Question: I want to create a GUI for a python file I wrote, so I downloaded PyQt5 and Qt Designer. When I exported my first try of the Qt Designer project I realized that the not PyQt5 was used but PySide2. What is the reason for this?
Till then everything worked fine, and I wanted to start some specific things like bringing a widget I created into a scrollArea. For this I created a custom widget and created a .ui and a .py. But they don't show up if I try to call them. Also the generated code for python looks like this:
'''
from PySide2.QtCore import (QCoreApplication, QMetaObject, QObject, QPoint, QRect, QSize, QUrl, Qt)
from PySide2.QtGui import (QBrush, QColor, QConicalGradient, QCursor, QFont, QFontDatabase, QIcon, QLinearGradient, QPalette, QPainter, QPixmap, QRadialGradient)
from PySide2.QtWidgets import *
class Ui_Form(object):
def setupUi(self, Form):
if Form.objectName():
Form.setObjectName(u"Form")
Form.resize(640, 480)
self.widget = QWidget(Form)
self.widget.setObjectName(u"widget")
self.widget.setGeometry(QRect(270, 190, 77, 44))
self.verticalLayout = QVBoxLayout(self.widget)
self.verticalLayout.setObjectName(u"verticalLayout")
self.verticalLayout.setContentsMargins(0, 0, 0, 0)
self.label = QLabel(self.widget)
self.label.setObjectName(u"label")
self.verticalLayout.addWidget(self.label)
self.pushButton = QPushButton(self.widget)
self.pushButton.setObjectName(u"pushButton")
self.verticalLayout.addWidget(self.pushButton)
self.retranslateUi(Form)
QMetaObject.connectSlotsByName(Form)
# setupUi
def retranslateUi(self, Form):
Form.setWindowTitle(QCoreApplication.translate("Form", u"Form", None))
self.label.setText(QCoreApplication.translate("Form", u"TextLabel", None))
self.pushButton.setText(QCoreApplication.translate("Form", u"PushButton", None))
# retranslateUi
'''
As you can see, my widget does not inherit from "QWidget" but from "object". Also, my widget has no "" but a "setupUi".
Why is that?
If I change to inherit from "object" to "QWidget" the code runs bot the widget does not show up. Also, when I try to show only the widget itself with the following code, it does not show up.
'''
if __name__ == "__main__":
import sys
app = QApplication(sys.argv)
w = Ui_Form()
w.show()
sys.exit(app.exec_())
'''
Empty Widget

I tried to search around and did not find anything that helped me out, so I'm asking my questions here.
Can somebody please explain to me why all this is happening like it is right now and how I can make them widgets show up and add them to a scrollArea?
Thanks in advance!
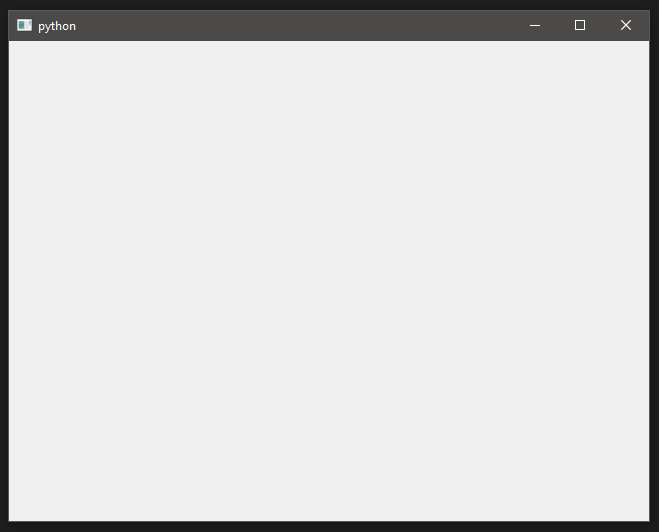
Answer: The reason for having PySide instead of PyQt is that you used the 'pyside-uic' tool instead if 'pyuic', which is a tool that creates very similar files but using PyQt.
Both PySide and PyQt are python bindings to Qt, and they work almost seamlessly, except from some implementation differences; this means two important things:
1. they cannot be used together;
2. most of the times you can just change the import statement at the beginning of each script to switch between them (from PyQt5 import... instead of from PySide2 import...);
They also have different licenses, so you need to check that if you want to create a commercial program.
About the created object, that is what is generally called a "form class", and it's used to "set up" a Qt widget instance: it's a widget, but some sort of .
In order to properly use those generated scripts (which should be manually modified), you must import them and then use them as a separate instance that will create the UI as a base class for multiple inheritance, which is the most common method; the following example assumes that you used 'pyuic' ( 'pyside-uic') to generate a file named 'mywidget.py', and creates a QWidget using the multiple inheritance:
'''
from PyQt5 import QtWidgets
from mywidget import Ui_Form
class MyWidget(QtWidgets.QWidget, Ui_Form):
def __init__(self):
super().__init__()
self.setupUi(self)
if __name__ == "__main__":
import sys
app = QtWidgets.QApplication(sys.argv)
w = MyWidget()
w.show()
sys.exit(app.exec_())
'''
Read more about this in the official guidelines about <URL>.
Some more insight can be found in the answers to <URL>